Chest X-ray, AP view. Patient: 65 years old, sex M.
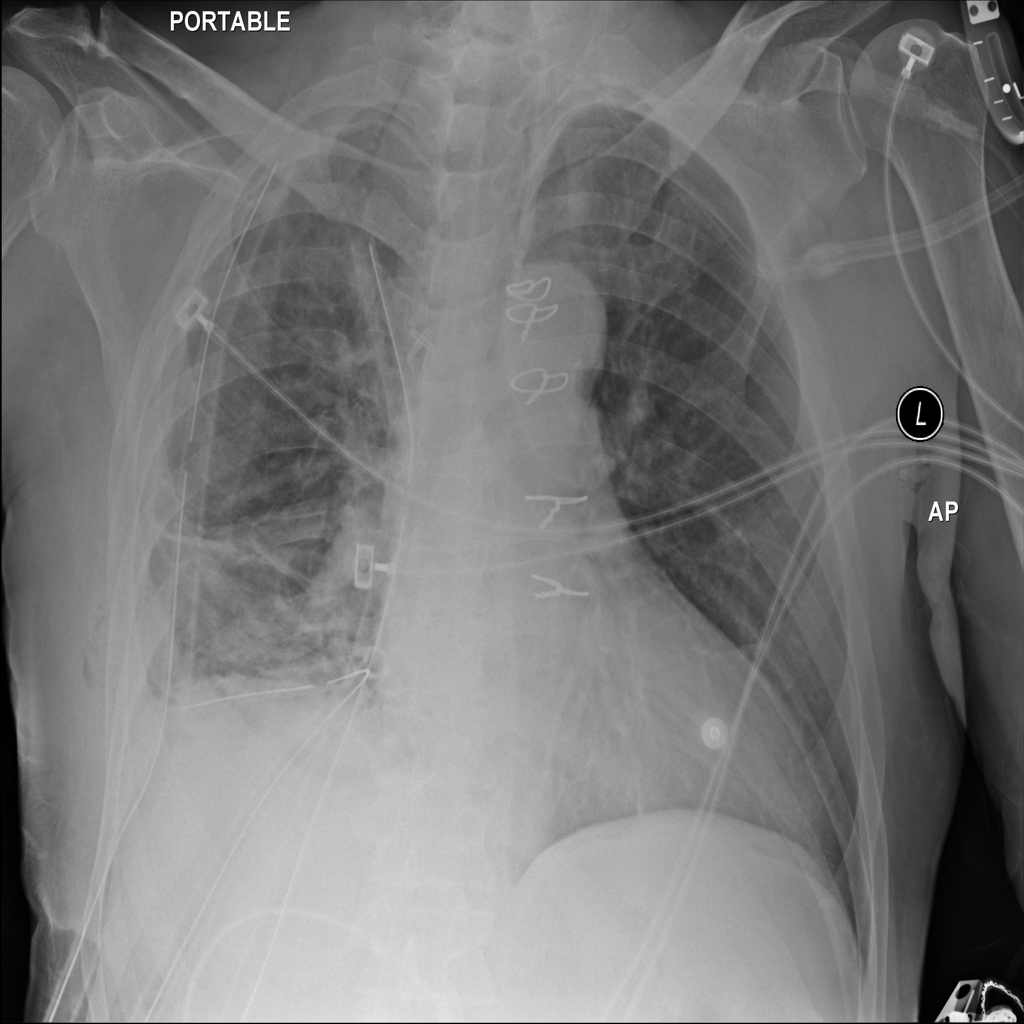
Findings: Atelectasis, Effusion